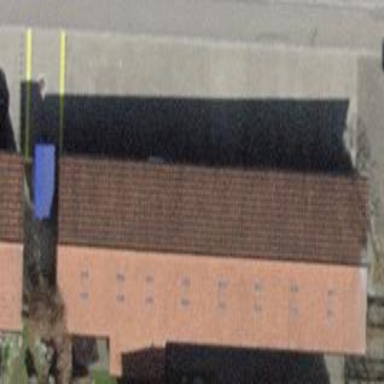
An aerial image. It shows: Terrace building with gabled roof.